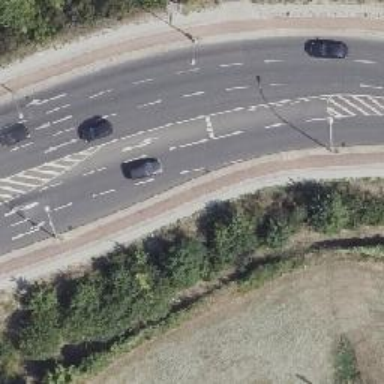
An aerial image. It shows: Secondary road with asphalt surface. It has lane markings and features dual carriageway.